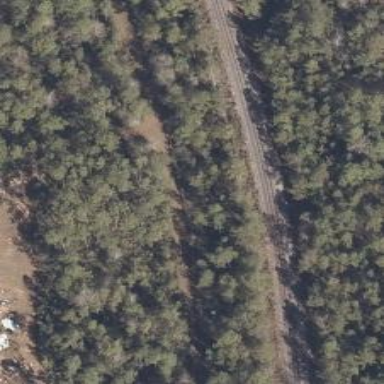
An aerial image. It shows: Railway track.